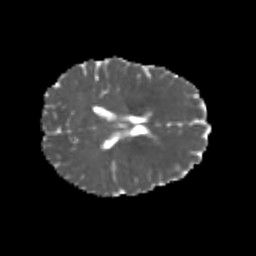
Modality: MD
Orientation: axial
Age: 24
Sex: female
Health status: healthy
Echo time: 0.074 s